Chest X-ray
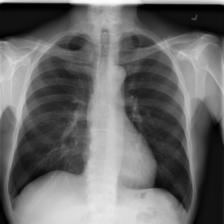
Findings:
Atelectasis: negative
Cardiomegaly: negative
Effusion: negative
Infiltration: negative
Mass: negative
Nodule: negative
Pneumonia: negative
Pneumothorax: negative
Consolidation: negative
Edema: negative
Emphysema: negative
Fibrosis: negative
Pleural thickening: negative
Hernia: negative